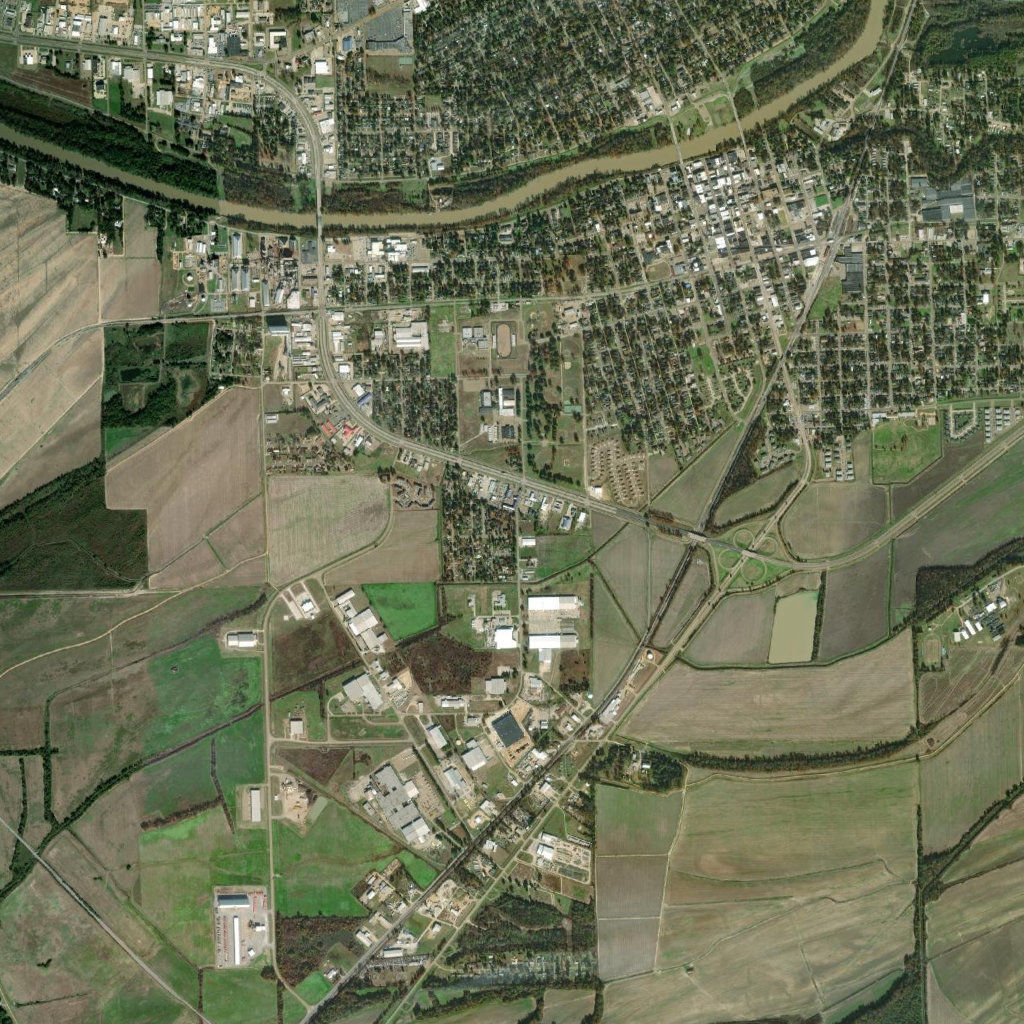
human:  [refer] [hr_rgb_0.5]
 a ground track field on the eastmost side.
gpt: <box>[[90, 61, 91, 65, 0]]</box>